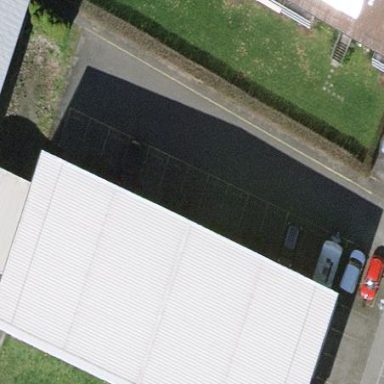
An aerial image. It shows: Parking area.